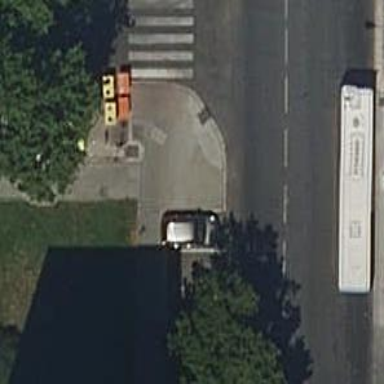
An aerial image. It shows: Sidewalk along the footway.